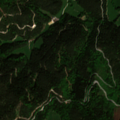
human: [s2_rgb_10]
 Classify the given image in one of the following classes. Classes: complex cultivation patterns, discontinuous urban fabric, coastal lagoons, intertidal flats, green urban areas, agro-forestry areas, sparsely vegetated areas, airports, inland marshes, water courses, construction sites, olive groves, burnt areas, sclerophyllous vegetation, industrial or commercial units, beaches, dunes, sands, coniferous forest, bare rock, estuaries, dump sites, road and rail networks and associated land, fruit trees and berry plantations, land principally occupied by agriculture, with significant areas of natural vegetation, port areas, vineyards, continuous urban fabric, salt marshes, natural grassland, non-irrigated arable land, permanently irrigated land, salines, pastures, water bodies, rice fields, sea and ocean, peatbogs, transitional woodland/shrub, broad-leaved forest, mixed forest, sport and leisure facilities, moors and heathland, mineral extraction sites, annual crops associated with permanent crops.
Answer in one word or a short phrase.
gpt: pastures, coniferous forest